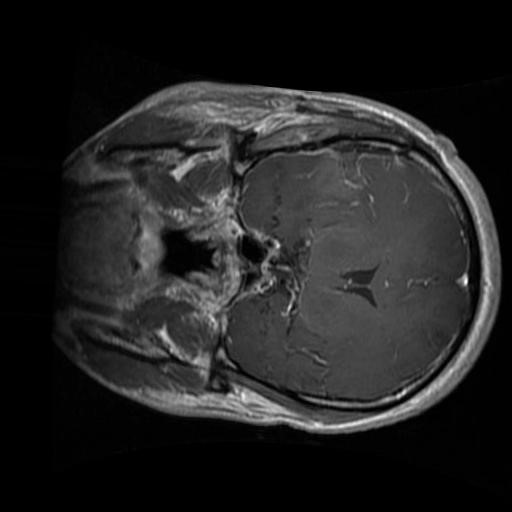
Label: brain_glioma